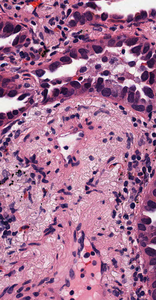
Tumor epithelial tissue: yes
Tumor-associated stroma tissue: yes
Normal tissue: no